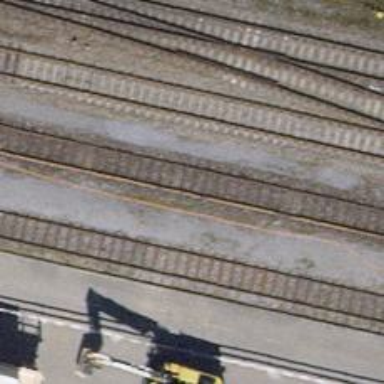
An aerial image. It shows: Single track railway in yard.